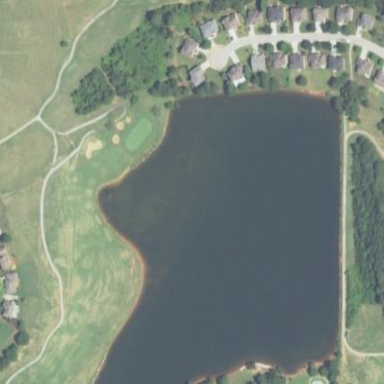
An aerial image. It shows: Golf course.